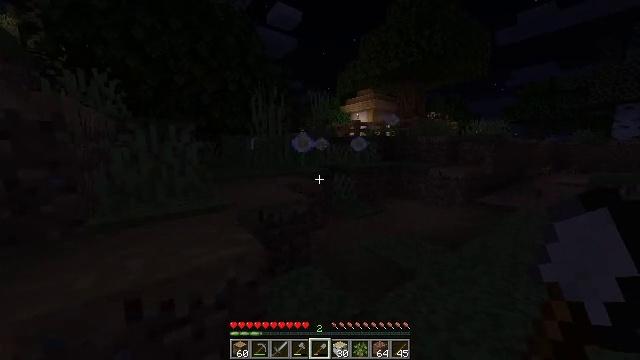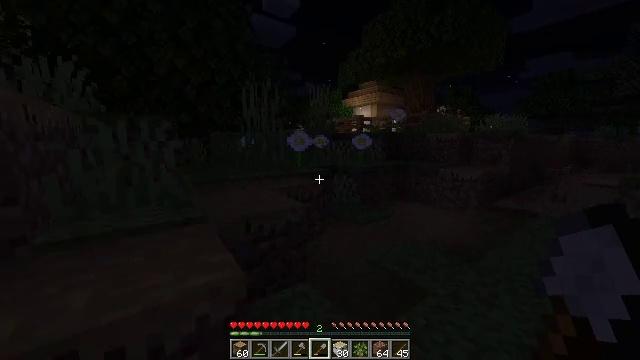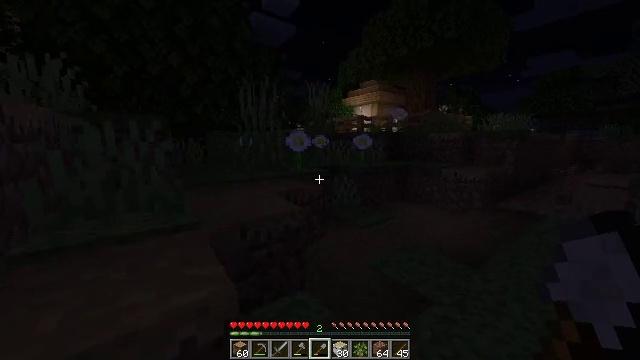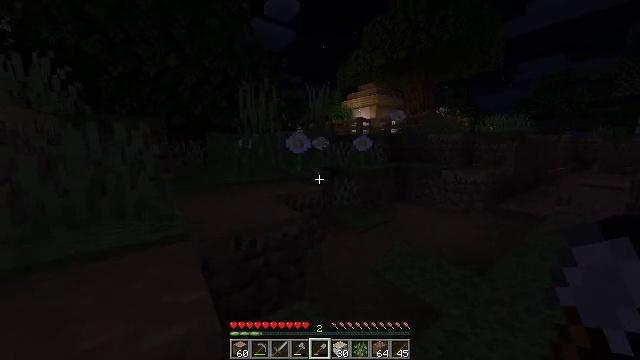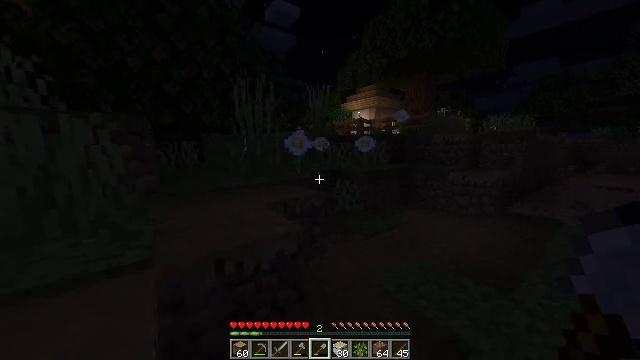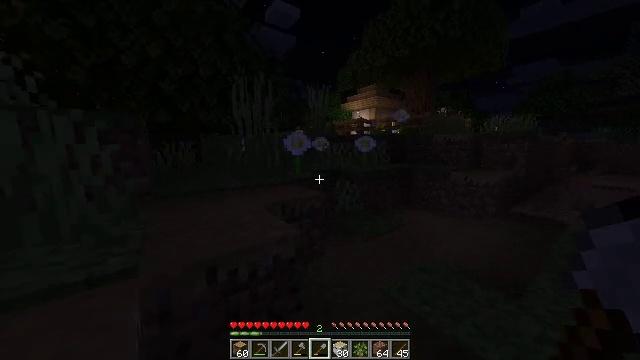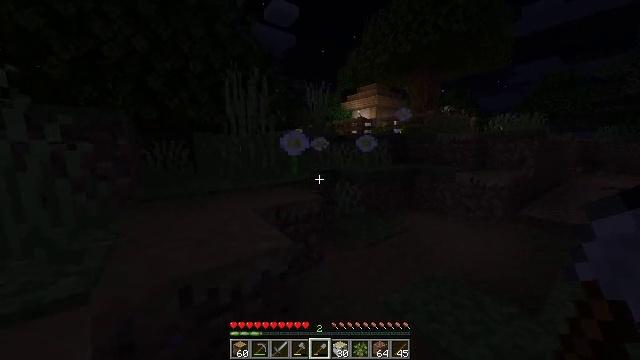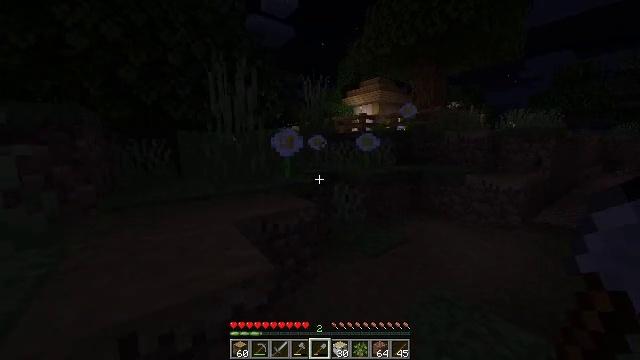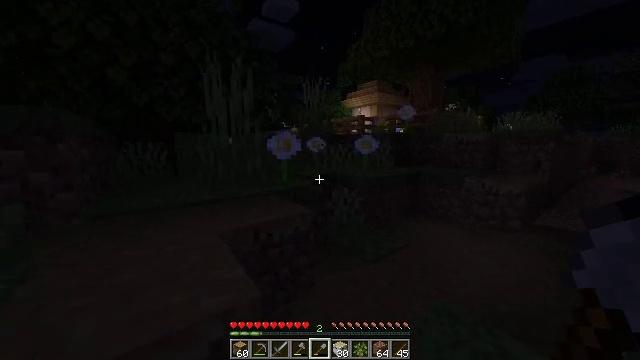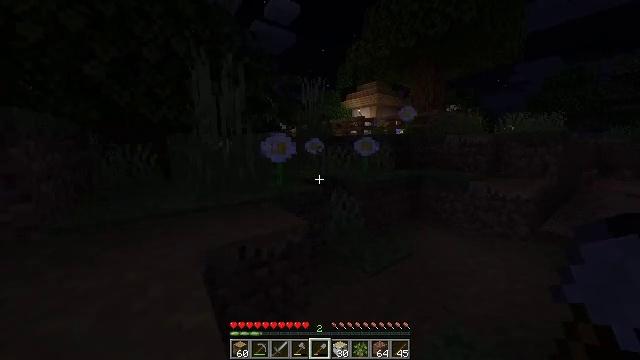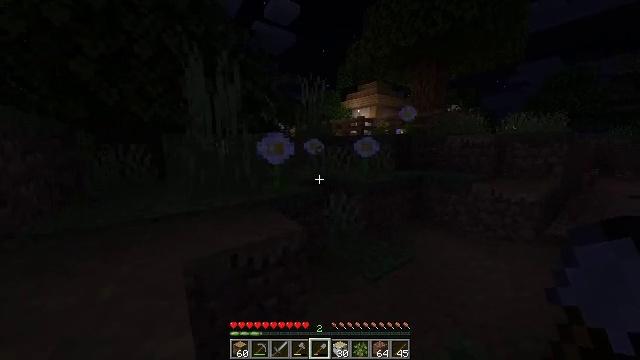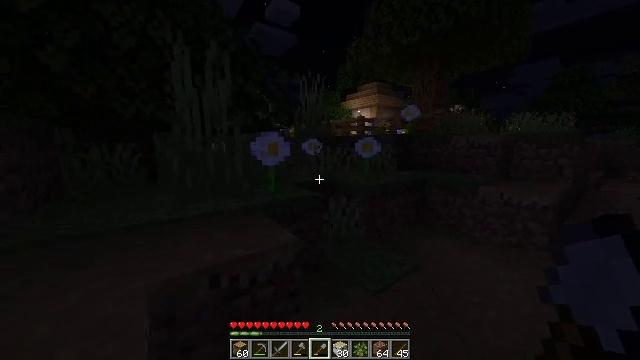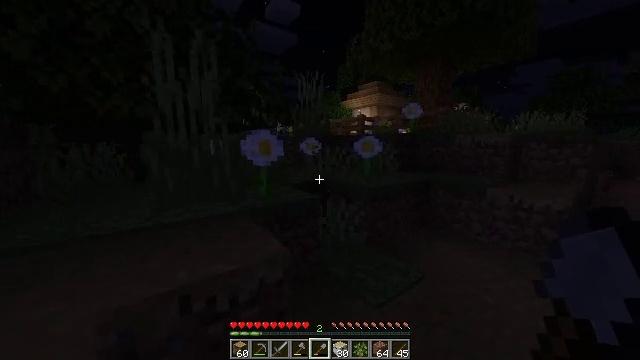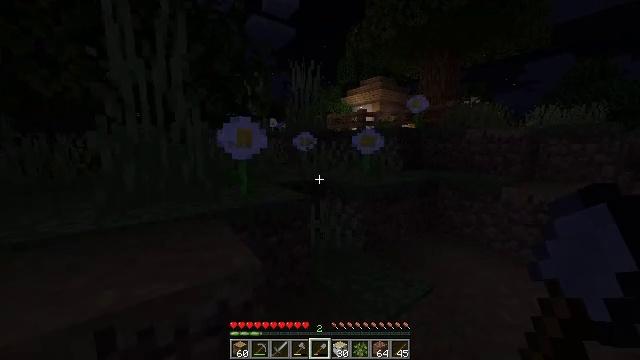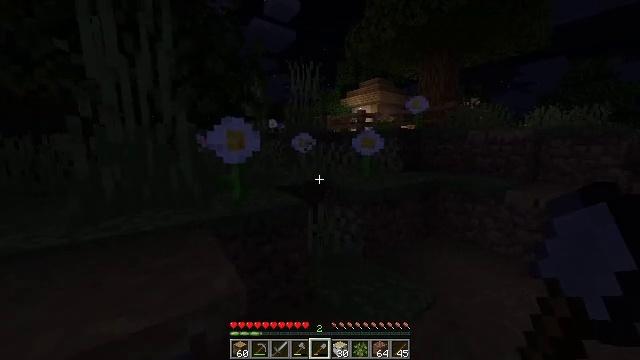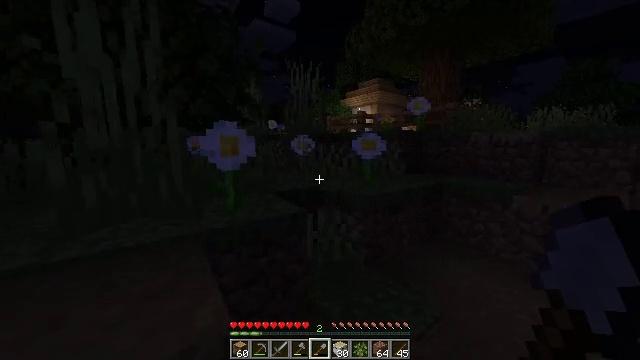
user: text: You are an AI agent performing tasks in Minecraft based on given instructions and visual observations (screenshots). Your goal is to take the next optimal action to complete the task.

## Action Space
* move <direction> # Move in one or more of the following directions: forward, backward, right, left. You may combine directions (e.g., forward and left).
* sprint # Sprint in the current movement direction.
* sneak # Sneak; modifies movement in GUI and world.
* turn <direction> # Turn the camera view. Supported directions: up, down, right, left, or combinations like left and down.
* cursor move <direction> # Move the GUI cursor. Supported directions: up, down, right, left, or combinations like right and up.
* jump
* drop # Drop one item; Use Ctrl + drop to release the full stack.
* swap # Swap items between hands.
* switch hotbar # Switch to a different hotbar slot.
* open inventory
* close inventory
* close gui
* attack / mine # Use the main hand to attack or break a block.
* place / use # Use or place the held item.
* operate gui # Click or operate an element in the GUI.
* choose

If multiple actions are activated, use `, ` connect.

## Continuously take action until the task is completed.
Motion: motion action
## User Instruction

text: Break the yellow bed.
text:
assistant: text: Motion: move forward, sprint
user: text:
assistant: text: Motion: move forward, sprint
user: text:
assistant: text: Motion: move forward, sprint
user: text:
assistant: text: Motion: move forward, sprint
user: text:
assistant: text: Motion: move forward, sprint
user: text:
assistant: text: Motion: move forward, sprint
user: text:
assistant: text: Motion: move forward, sprint
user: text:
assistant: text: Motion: move forward, sprint
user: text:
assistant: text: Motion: move forward, sprint
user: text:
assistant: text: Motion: move forward, sprint
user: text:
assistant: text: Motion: move forward, sprint
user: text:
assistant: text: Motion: move forward, sprint
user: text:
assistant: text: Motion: move forward, sprint
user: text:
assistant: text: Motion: move forward, sprint
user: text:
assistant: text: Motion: move forward, sprint
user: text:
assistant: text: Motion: move forward, sprint
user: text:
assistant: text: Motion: move forward, sprint
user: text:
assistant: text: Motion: move forward, sprint
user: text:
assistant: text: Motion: move forward, sprint
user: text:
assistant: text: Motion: move forward, sprint
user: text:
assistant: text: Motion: move forward, sprint
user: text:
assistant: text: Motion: move forward, sprint
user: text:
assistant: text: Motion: move forward, sprint
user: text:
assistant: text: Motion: move forward, sprint
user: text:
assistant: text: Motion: move forward, sprint, jump
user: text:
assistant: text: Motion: move forward, sprint, jump
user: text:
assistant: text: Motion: move forward, sprint, jump
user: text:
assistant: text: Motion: move forward, sprint, jump
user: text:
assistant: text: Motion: move forward, sprint, jump
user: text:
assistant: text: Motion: move forward, sprint